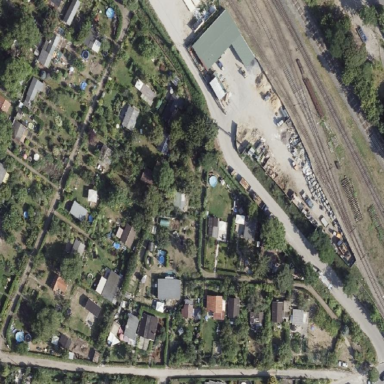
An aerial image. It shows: Allotments area.